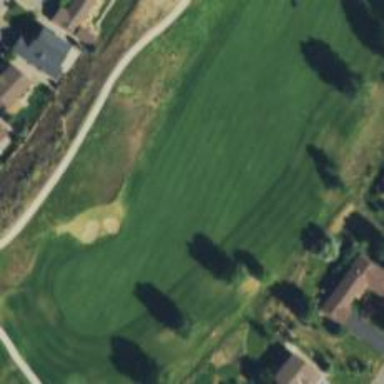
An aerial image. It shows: View of golf hole.